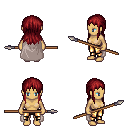
a pixel art fantasy rpg character, female body template, human, tanned skin, gray cape, gold greaves, brunette unkempt hairstyle, spear, four views (front, back, left, right), 2x2 character sprite sheet, small pixel art, hard edges, no anti-aliasing